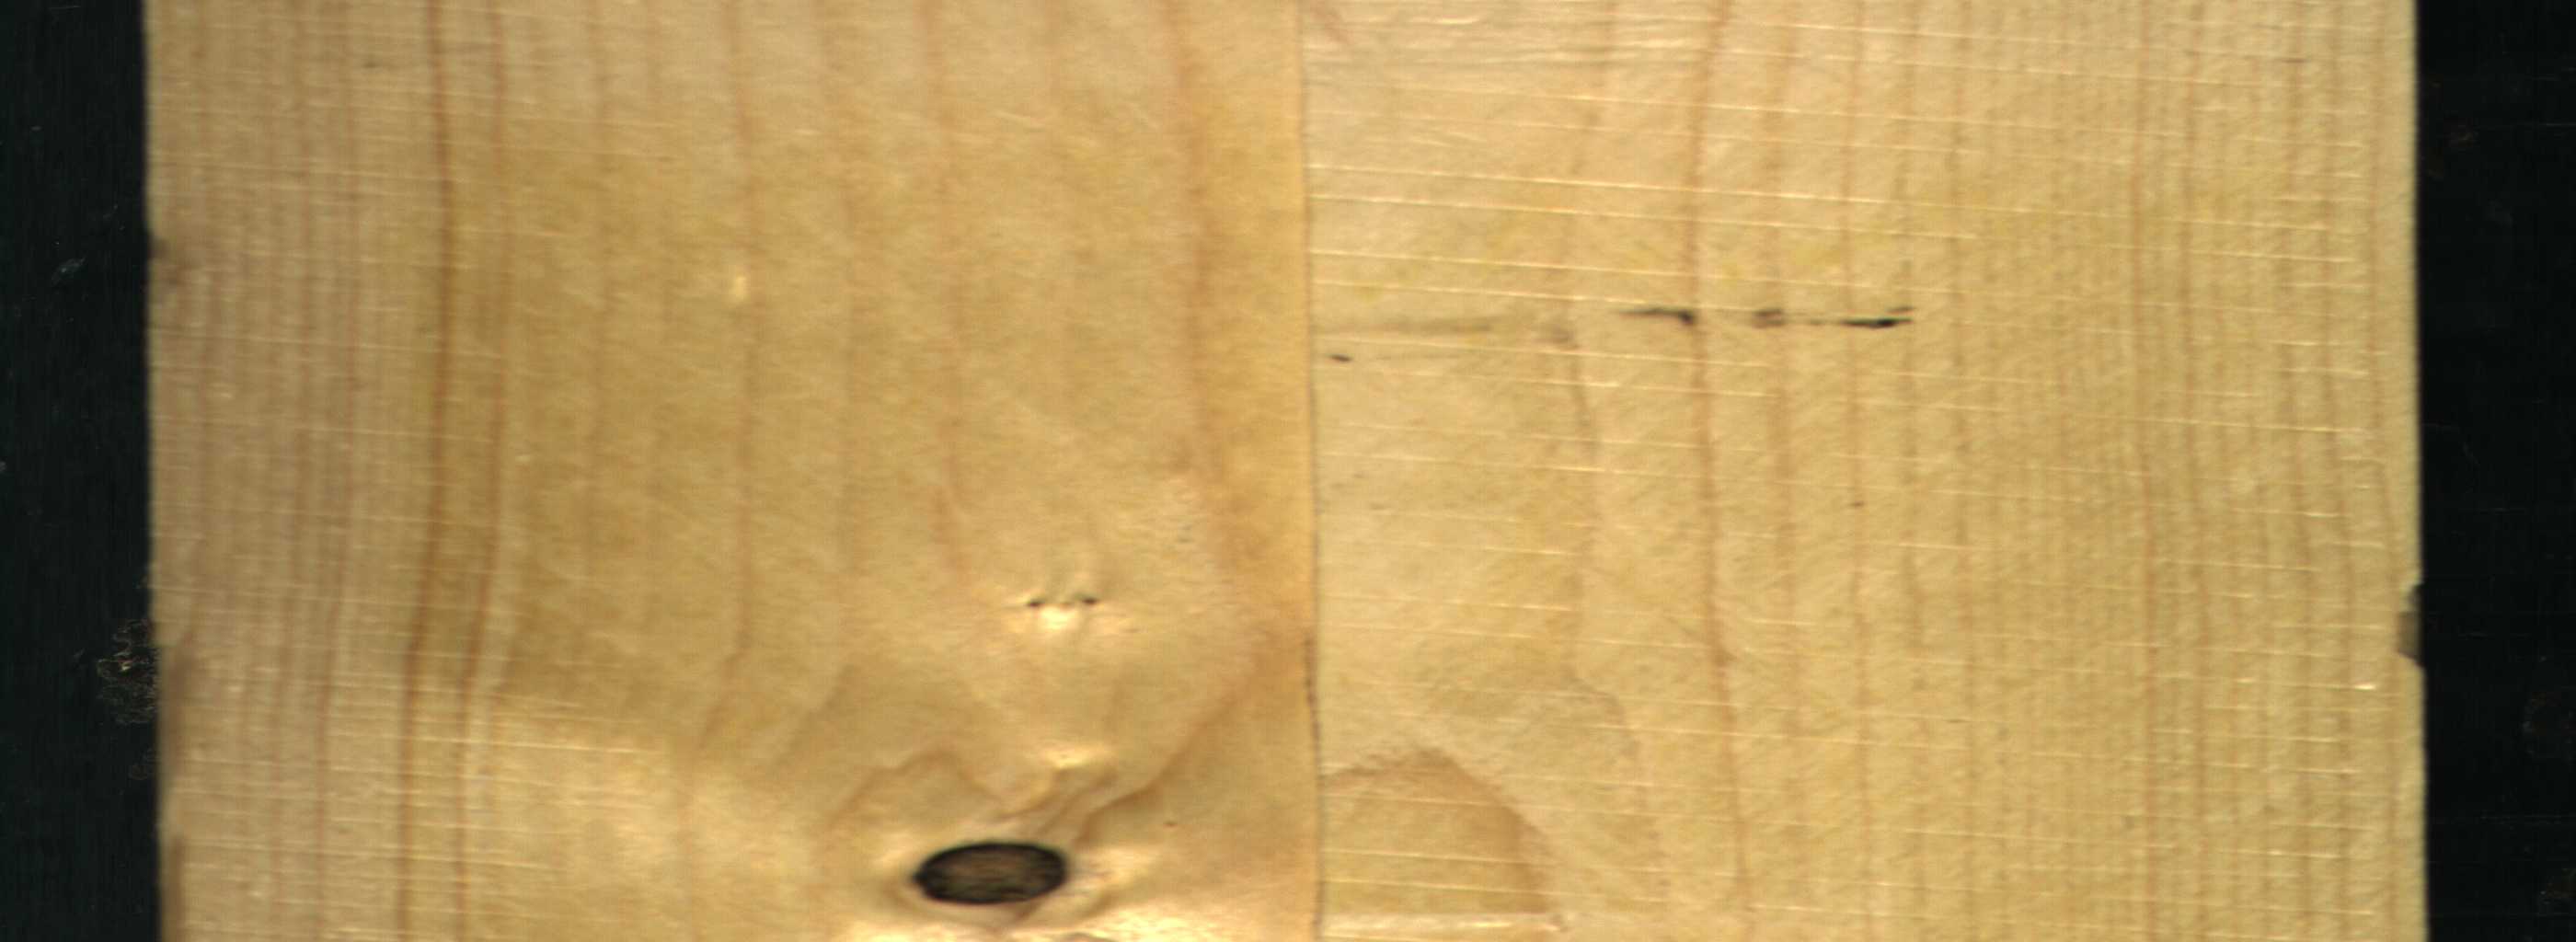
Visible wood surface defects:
Dead_Knot